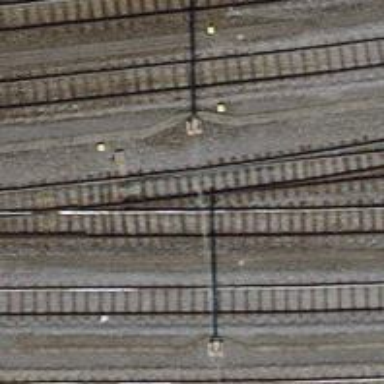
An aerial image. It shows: Railway switch.